Question: Is there way to set the logo for a 2010 SharePoint site as "none"?

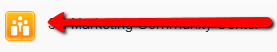
Answer: Create a 100% transparent PNG or GIF graphic at your desired size and load this in as the site icon by going to "Site Actions > Site Settings > Title, Description and icon".